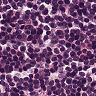
Metastatic tissue present: no